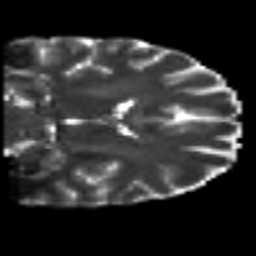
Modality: T2w
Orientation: coronal
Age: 31
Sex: female
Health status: healthy
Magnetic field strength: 3 T
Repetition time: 7 s
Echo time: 0.0926 s